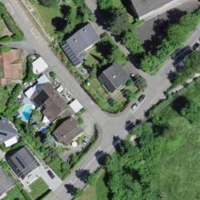
EUNIS habitat code: 55
Species observed at this site:
Acer campestre